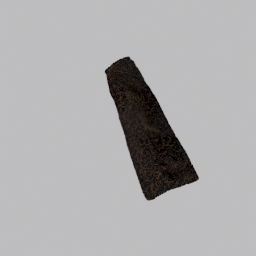
Label: nature